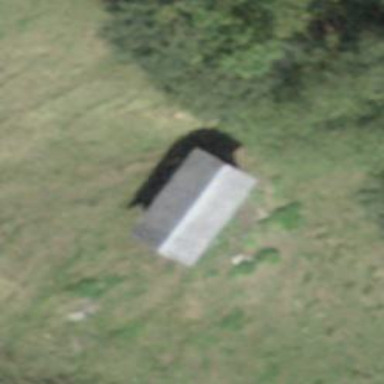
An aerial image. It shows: Rural barn.